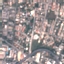
Land use / land cover: Residential